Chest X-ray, PA view. Patient: 48 years old, sex M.
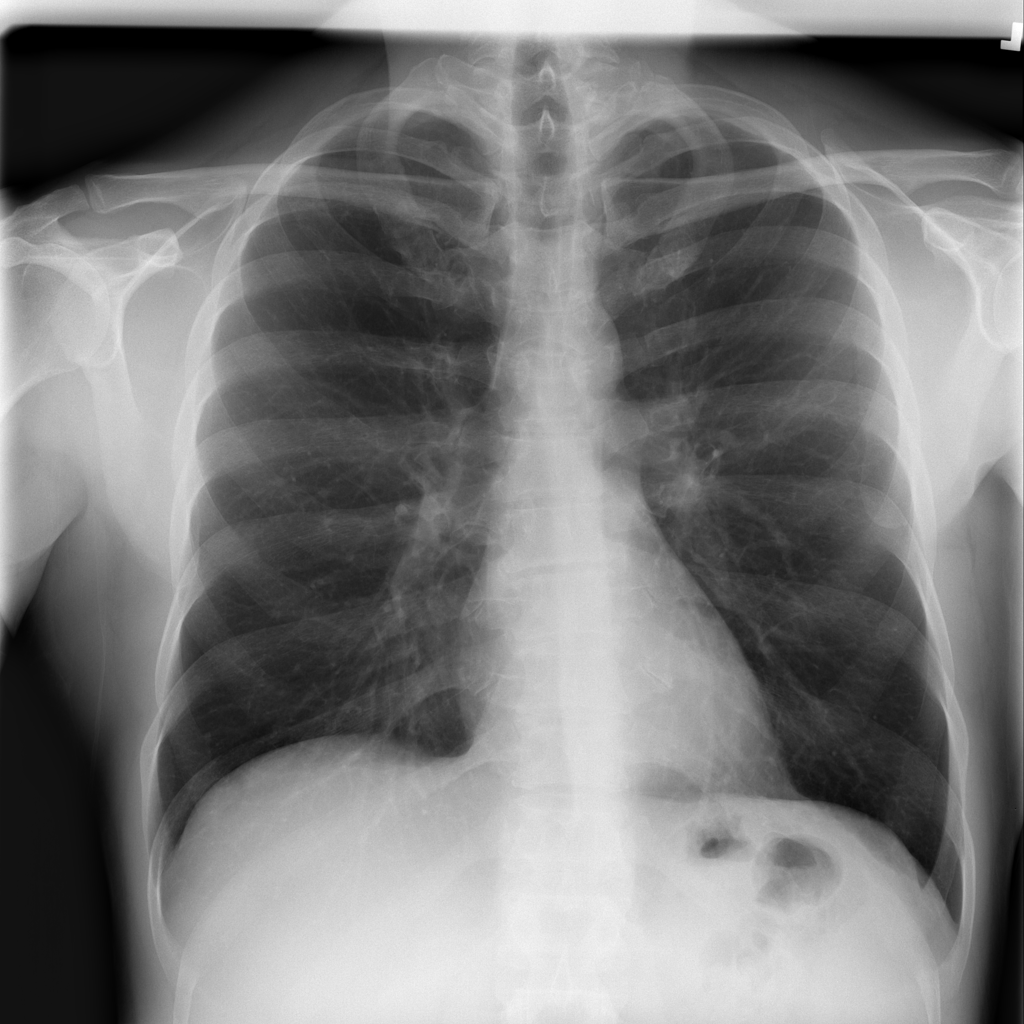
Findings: Infiltration